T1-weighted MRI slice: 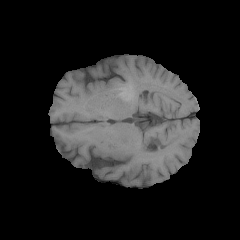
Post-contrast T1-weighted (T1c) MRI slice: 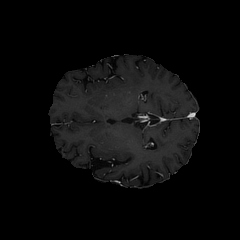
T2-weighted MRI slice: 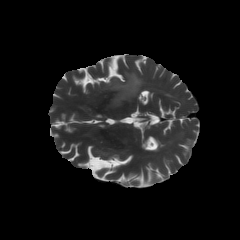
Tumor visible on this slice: yes